Question: I have a category table which maintains infinite level of subcategories. It looks like the one shown in the following <URL>.

In the above table, the third column displays parent name. When mouse button is hovered over the parent name, a menu is displayed that shows tree structure of the category in different colours.
When the menu is popped up, it is overlapped by the parent name below it (I can't express it in words properly so please, look at the image above). What CSS or other thins should be used so that the menu is displayed properly?
Parent names are displayed in '<ul><li></li></ul>' as follows
'''
<ul>
<li>
<div style='width:53px;cursor:hand;text-align:left; background-color:white; border:none; color:black; font-size:small;'>
<?php echo htmlspecialchars($name, ENT_QUOTES, 'UTF-8');?>
</div>
</li>
</ul>
'''
---
In case, the CSS that displays the entire menu is required, it is as follows.
'''
.jqueryslidemenu{font:bold 9px Tahoma, Verdana, sans-serif;color:#fff;width: 100%;text-align:left;z-index:99999}
.jqueryslidemenu ul{margin: 0;padding: 0px;list-style-type: none;z-index:99999}
.jqueryslidemenu ul li{position: relative;display: inline;float: left;z-index:99999}
.jqueryslidemenu ul li a{font:bold 12px Tahoma, Verdana, sans-serif;display: block;background:#000;color: #fff;padding: 3px 3px;text-decoration: none;z-index:99999}
* html .jqueryslidemenu ul li a{display: inline-block;z-index:99999}
.jqueryslidemenu ul li a:link, .jqueryslidemenu ul li a:visited{color: #fff;text-decoration: none;z-index:99999}
.jqueryslidemenu ul li a:hover{background:#000;text-decoration:none;color: #03C;z-index:99999}
.jqueryslidemenu ul li ul{position: absolute;left: 0;display: block;visibility: hidden;z-index:99999}
.jqueryslidemenu ul li ul li{display: list-item;float: none;z-index:99999}
.jqueryslidemenu ul li ul li ul{top:0;z-index:99999}
.jqueryslidemenu ul li ul li a{font:bold 9px Tahoma, Verdana, Geneva, sans-serif;width: 140px;margin: 0;padding: 6px;border-top-width: 0;border-bottom: 1px solid gray;z-index:99999}
.jqueryslidemenuz ul li ul li a:hover{color:#fff; background:#000;z-index:99999}
.downarrowclass{position: absolute;top: 8px;right: 7px;display:none;z-index:99999}
.rightarrowclass{position: absolute;top: 6px;right: 5px;z-index:99999}
'''
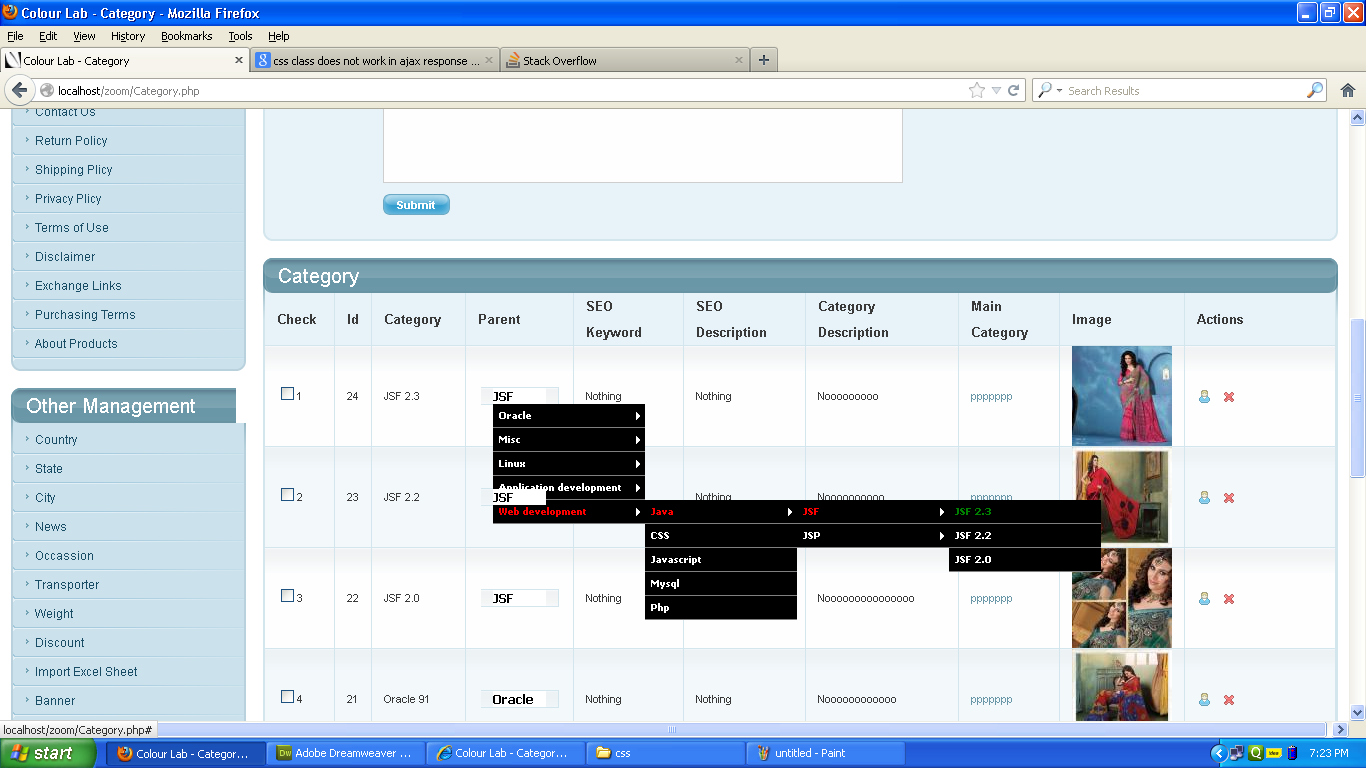
Answer: Looks like a z-index issue.
Could it be because this line in your css:
'''
.jqueryslidemenu ul li a
'''
Has a z-index of 99999 which is making the parent link text show above the cascading pop-up menu? Lower it's z-index to 1 and see if that helps.